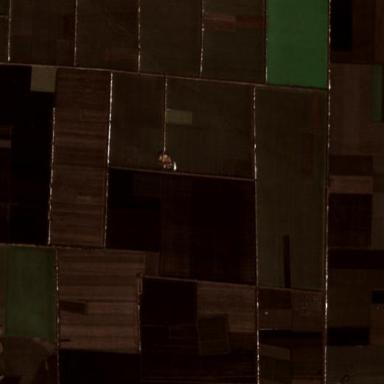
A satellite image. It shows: Picturesque farmland scene.